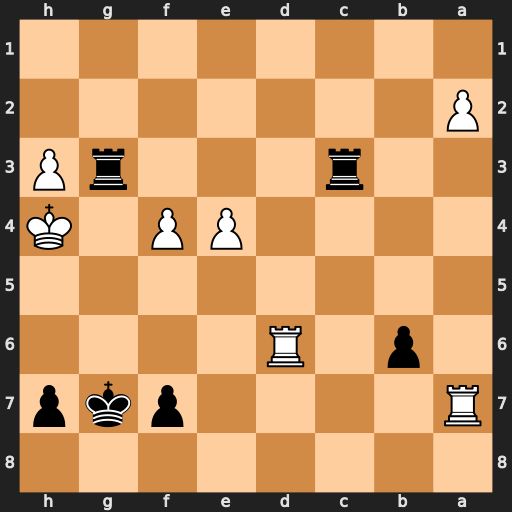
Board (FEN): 8/R4pkp/1p1R4/8/4PP1K/2r3rP/P7/8
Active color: b
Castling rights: -
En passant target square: -
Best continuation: Rxh3+ Kg5 Rcg3+ Kf5 Rh5#